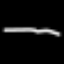
Label: line